Current action and preconditions to check: path_clear

Your task: For each precondition in the list above, predict whether it will hold at this action.

Consider the current scene as observed from the mobile robot's camera, and analyze the predicted future states of all dynamic agents (e.g., people, animals, vehicles, or any moving entities) within the NEXT SECOND.

IMPORTANT: Only answer "very likely" if you are absolutely certain—based on strong, clear evidence—that a dynamic agent will violate the precondition in the predicted future state. Do NOT answer "very likely" for unlikely, ambiguous, or low-probability risks.

Ask yourself for each precondition: Is there a high probability, with clear and convincing evidence, that the predicted future states of any dynamic agent will interfere with the predicted future state of the currently executing action within the NEXT SECOND, causing that precondition to fail?

Assess the risk level based on these predictions. Use "likely" or "very likely" if motions create a clear risk of interference.

Use "neutral" or "improbable" if agents are nearby but their predicted paths are clearly diverging or non-conflicting.

Failure Risk Categories: "very improbable", "improbable", "neutral", "likely", "very likely"

Answer Format: Output ONLY the probability_of_failure value from these categories: "very improbable", "improbable", "neutral", "likely", "very likely"

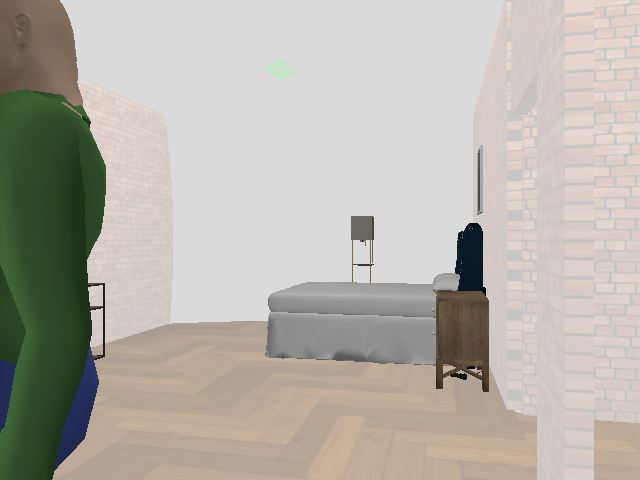

Answer: very likely